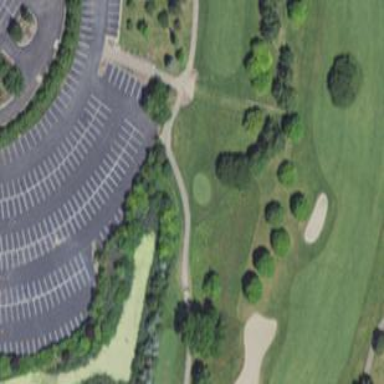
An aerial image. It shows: Grassy area designated as golf fairway.